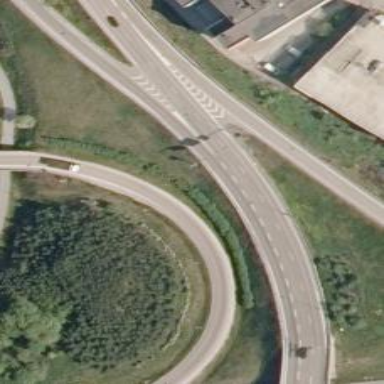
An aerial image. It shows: Trunk link road with asphalt surface.